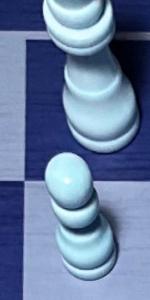
Label: Pawn_White